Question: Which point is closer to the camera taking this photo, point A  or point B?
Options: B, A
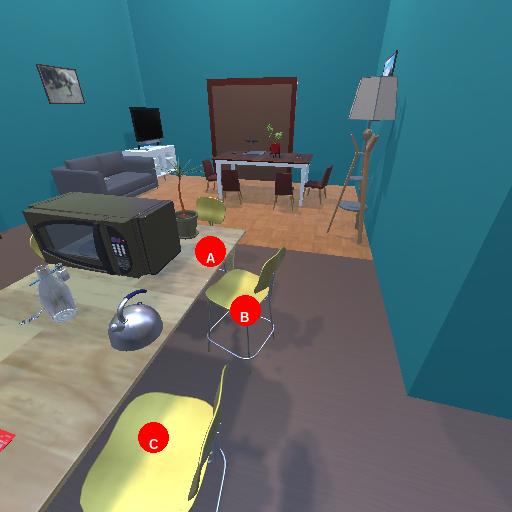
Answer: B